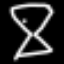
Label: hourglass